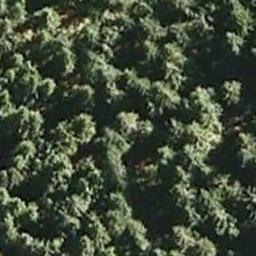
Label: forest